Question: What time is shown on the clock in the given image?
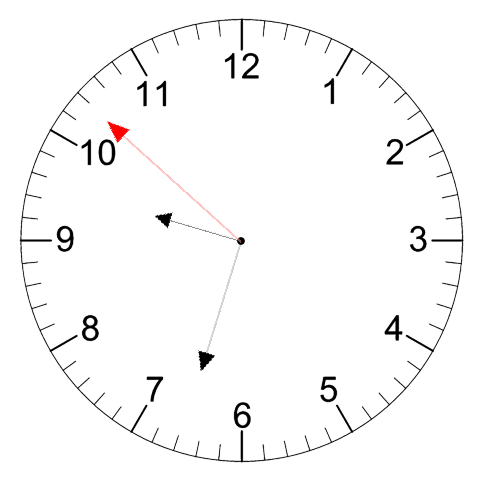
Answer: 09:32:52